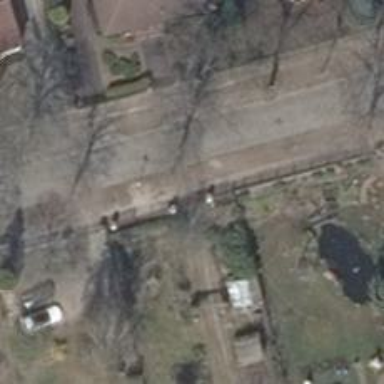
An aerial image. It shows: Driveway with grass surface.